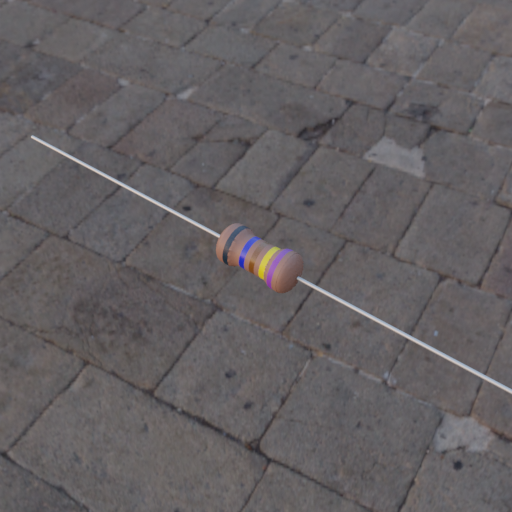
Resistor colour bands (in order): black, blue, brown, yellow, violet